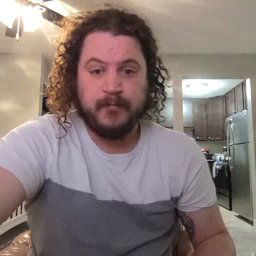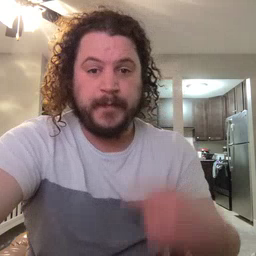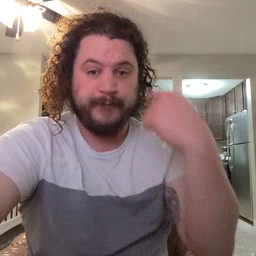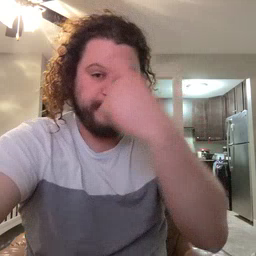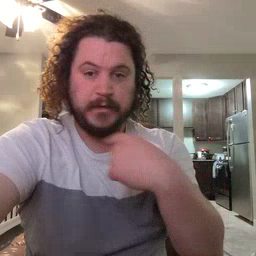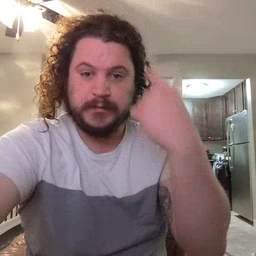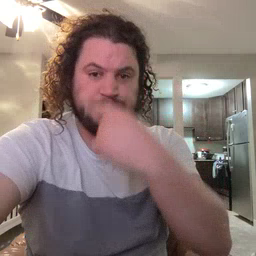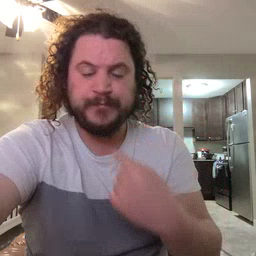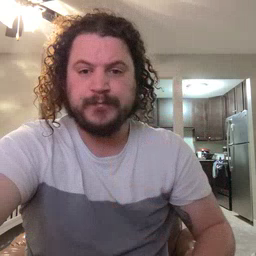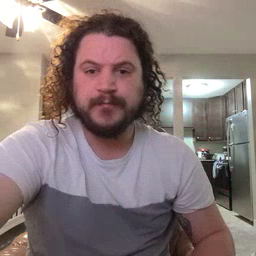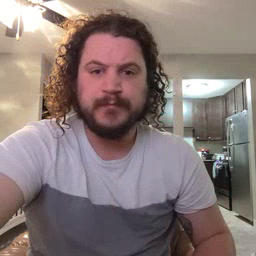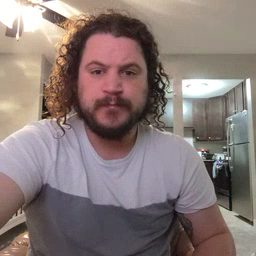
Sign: face